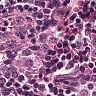
Metastatic tissue present: no